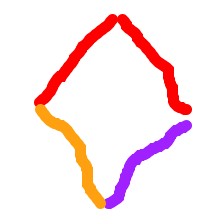
Shape: rhombus